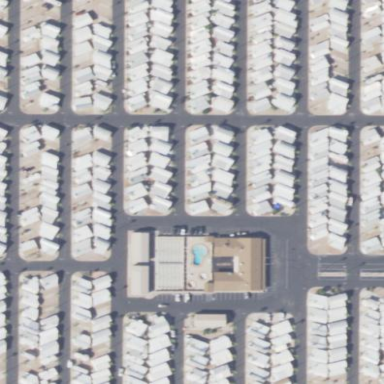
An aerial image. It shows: Residential area with mobile homes.